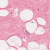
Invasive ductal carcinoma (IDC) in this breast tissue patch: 0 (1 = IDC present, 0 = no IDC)